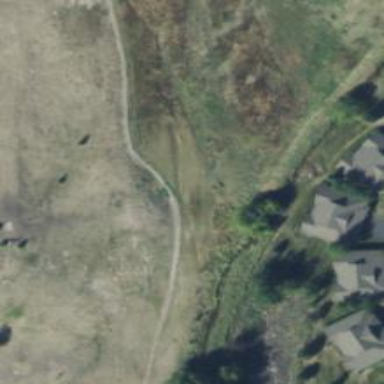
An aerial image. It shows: Disc golf basket.